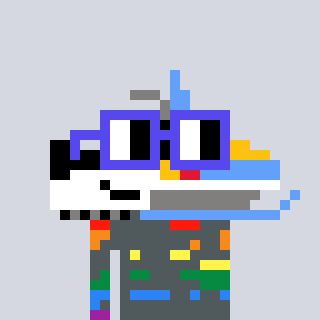
a pixel art character with square blue glasses, a snowmobile-shaped head and a green-colored body on a cool background